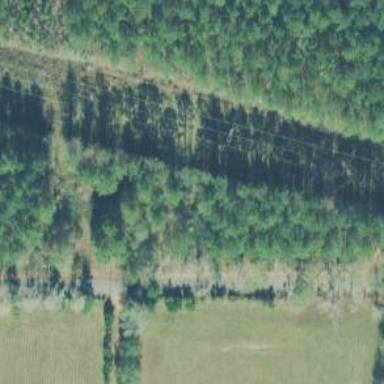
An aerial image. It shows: H-frame designed tower for power lines.